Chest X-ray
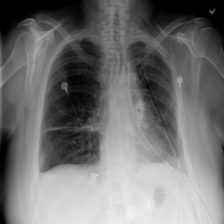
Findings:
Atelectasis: negative
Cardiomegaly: negative
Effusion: positive
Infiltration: negative
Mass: negative
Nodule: negative
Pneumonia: negative
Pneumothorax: negative
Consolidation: negative
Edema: negative
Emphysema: positive
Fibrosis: negative
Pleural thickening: negative
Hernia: negative